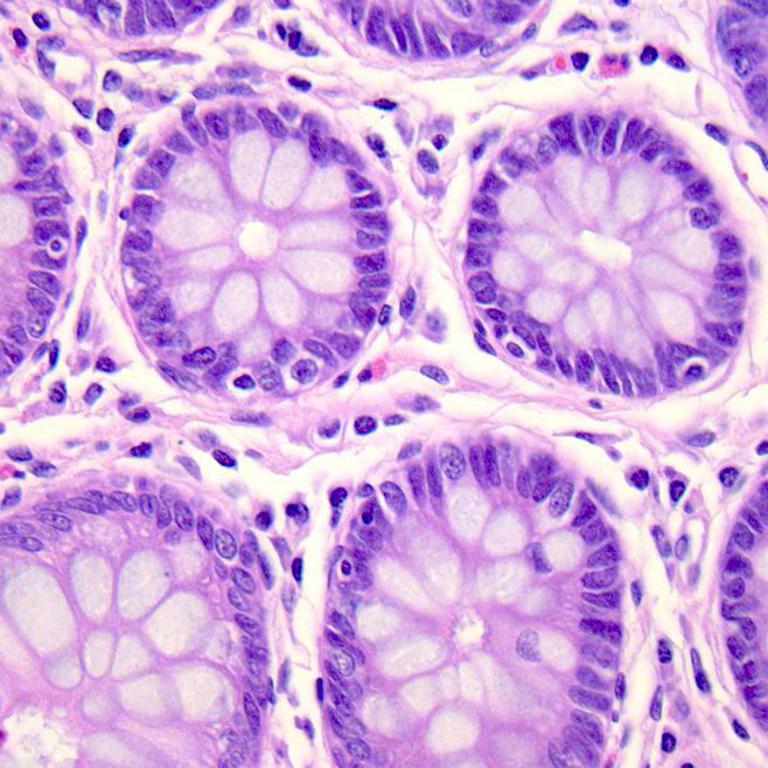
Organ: colon
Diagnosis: benign